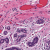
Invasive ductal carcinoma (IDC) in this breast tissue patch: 0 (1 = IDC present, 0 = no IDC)